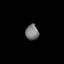
Tissue: lung
Cell type: Endothelial cells
Senescence score: 0.5447
Nuclear area (px): 201
Mean DAPI intensity: 121.209